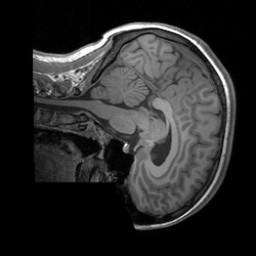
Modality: T1w
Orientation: sagittal
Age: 27
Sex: female
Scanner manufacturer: siemens
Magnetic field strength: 3 T
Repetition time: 1.9 s
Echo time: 0.00252 s